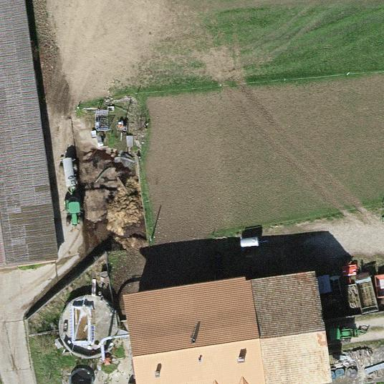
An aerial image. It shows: Farmyard area.